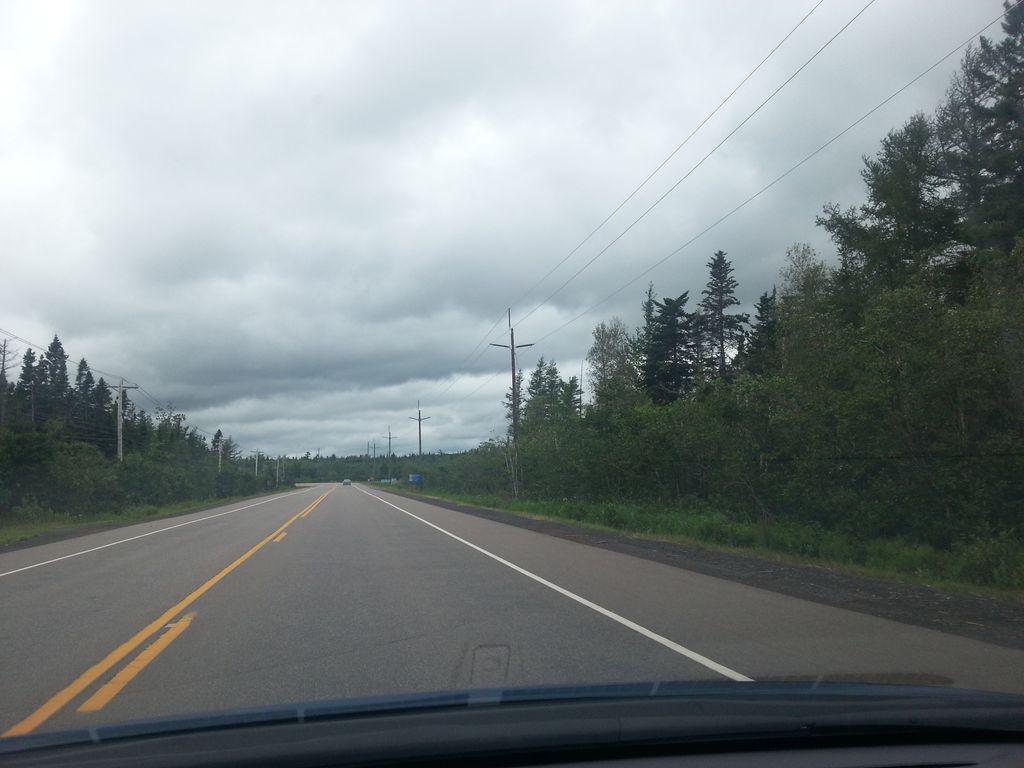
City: charlottetown